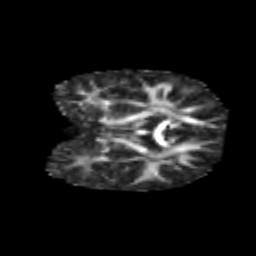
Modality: FA
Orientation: coronal
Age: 5
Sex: female
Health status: healthy